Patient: sex F, age 73
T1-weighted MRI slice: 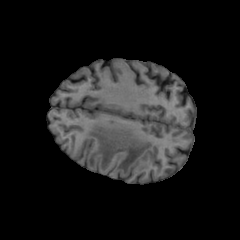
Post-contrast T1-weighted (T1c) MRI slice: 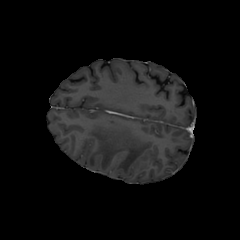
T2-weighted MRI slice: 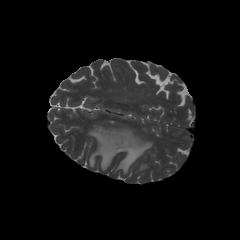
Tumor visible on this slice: yes
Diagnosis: Glioblastoma, IDH-wildtype
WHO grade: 4